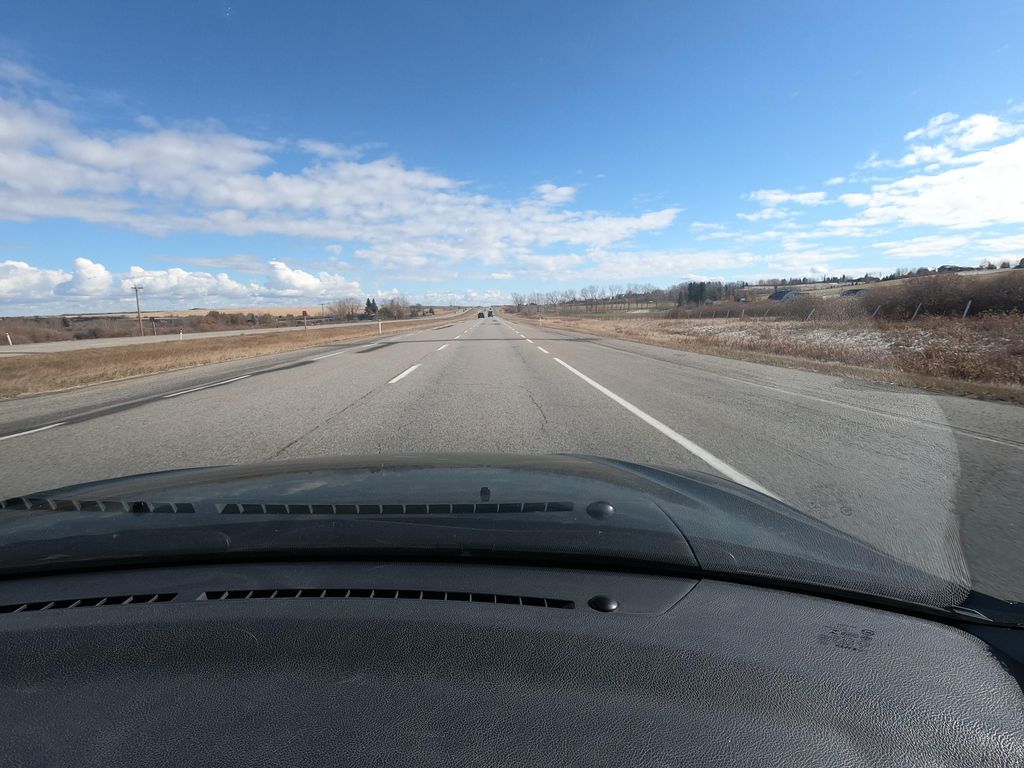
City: calgary